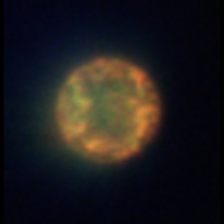
Taxon: Centric
Group: Diatoms